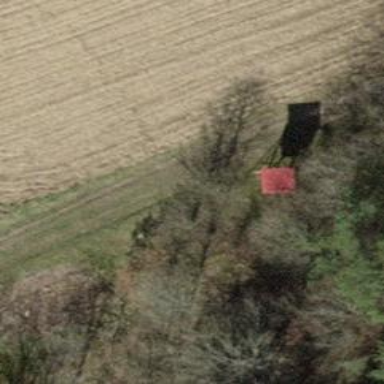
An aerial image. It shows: Hunting stand.